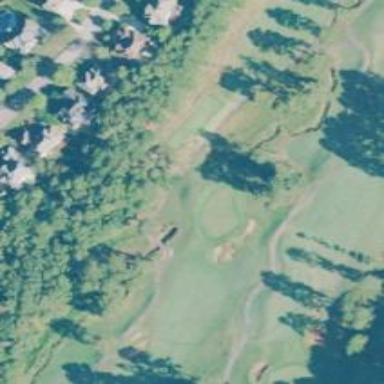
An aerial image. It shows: Picturesque scene of golf course with lateral water hazard.